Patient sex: M
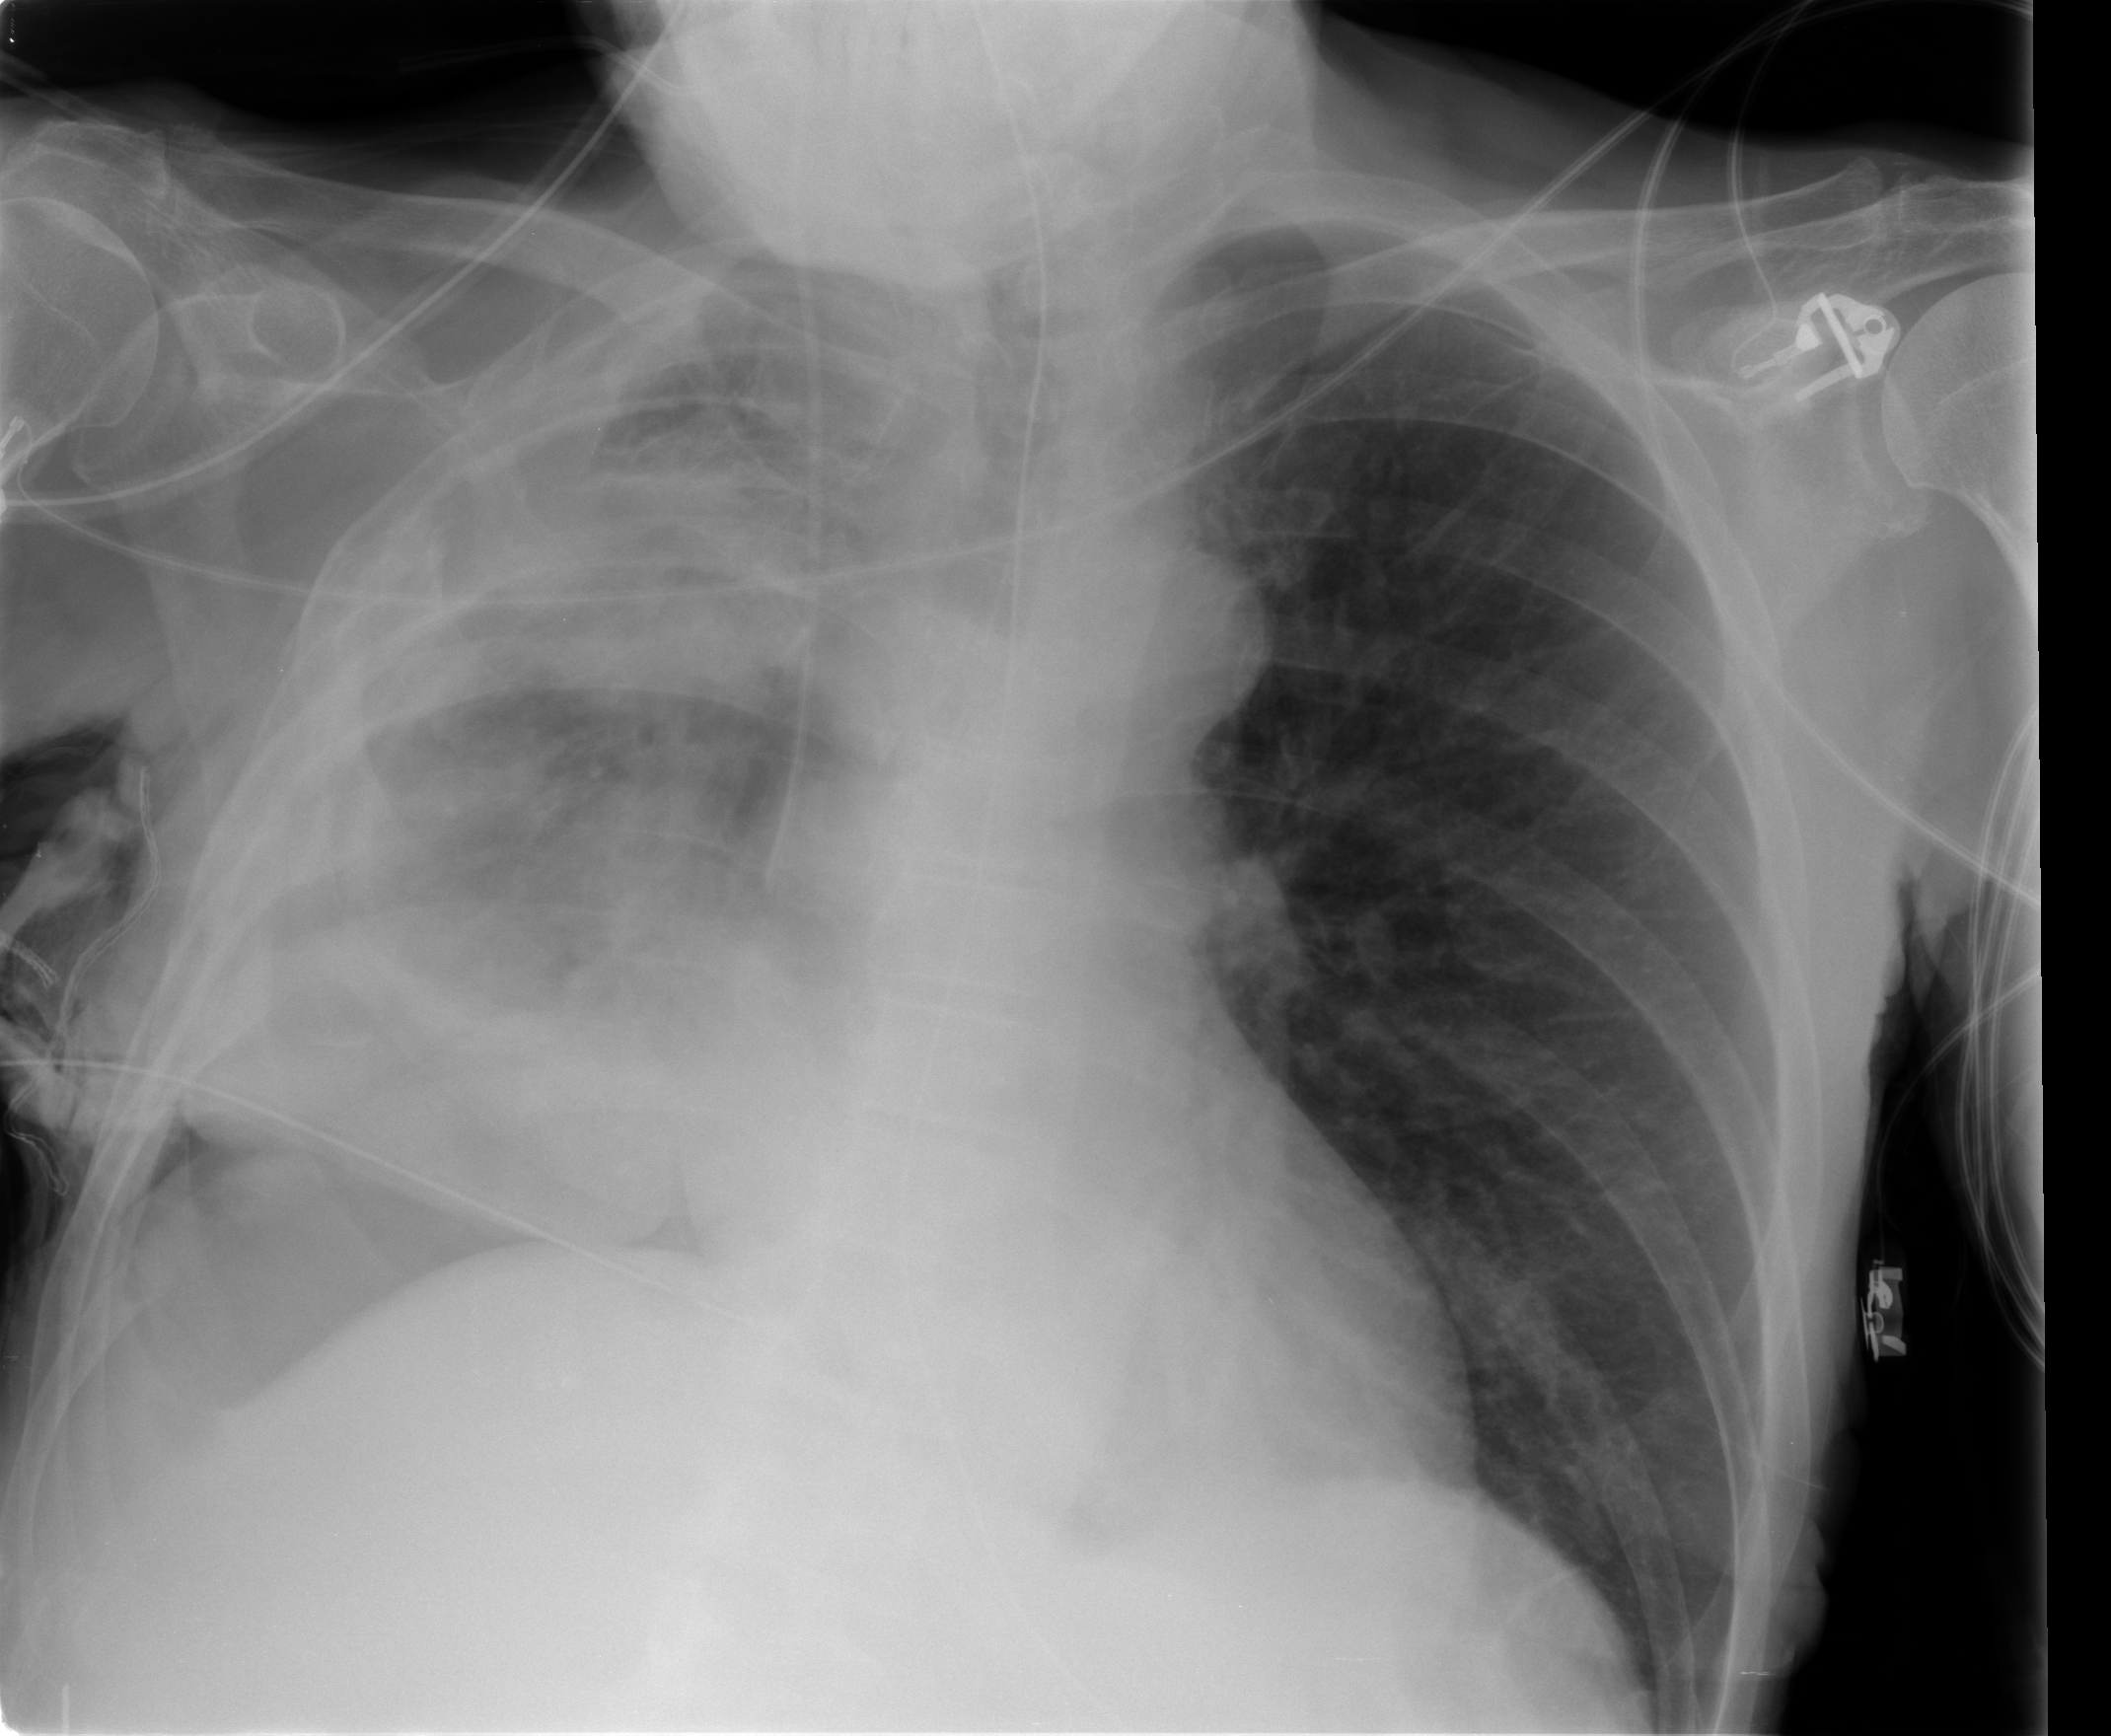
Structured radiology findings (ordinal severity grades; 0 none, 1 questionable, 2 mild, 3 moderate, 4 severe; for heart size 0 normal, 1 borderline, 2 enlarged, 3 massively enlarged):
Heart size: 0
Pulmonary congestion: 0
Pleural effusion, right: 2
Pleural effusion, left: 0
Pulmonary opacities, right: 2
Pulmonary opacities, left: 0
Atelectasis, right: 3
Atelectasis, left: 0